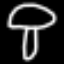
Label: mushroom